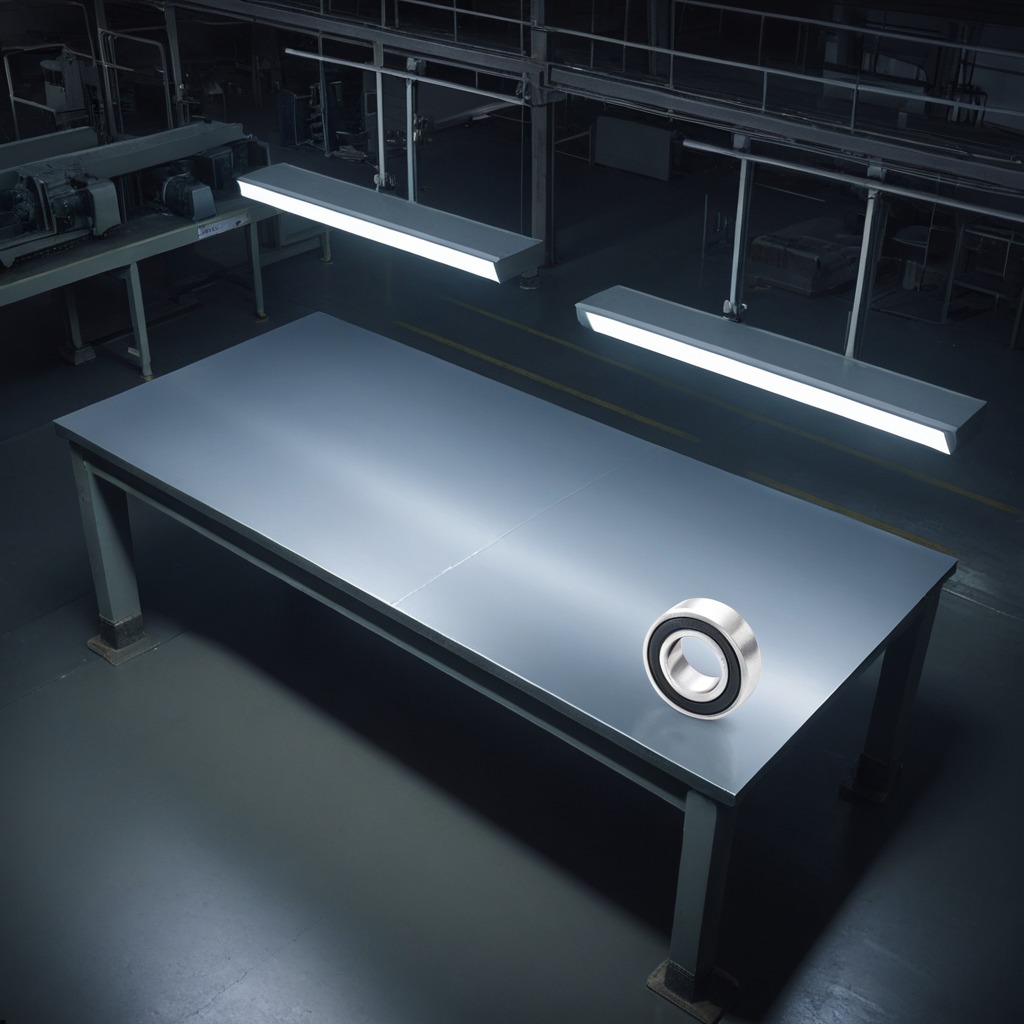
A metal ball bearing is lying on the tabletop in the basement.